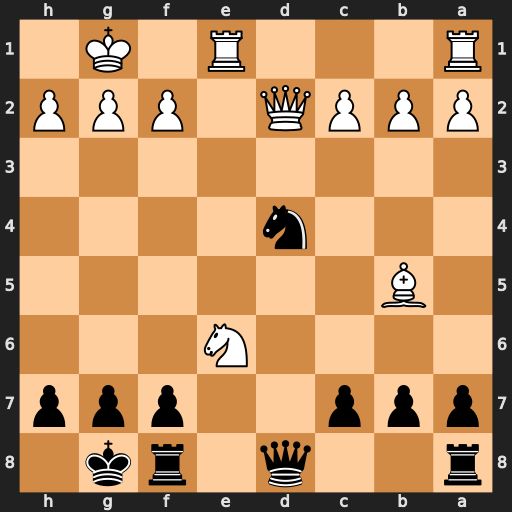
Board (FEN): r2q1rk1/ppp2ppp/4N3/1B6/3n4/8/PPPQ1PPP/R3R1K1
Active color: b
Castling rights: -
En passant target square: -
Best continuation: Nf3+ gxf3 Qxd2